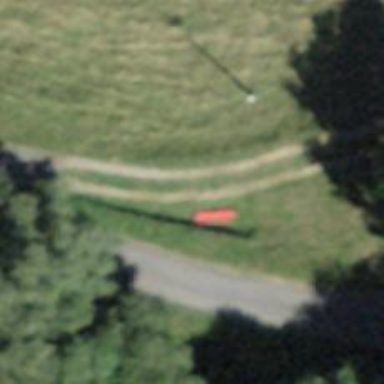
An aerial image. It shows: Red bench.